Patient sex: M
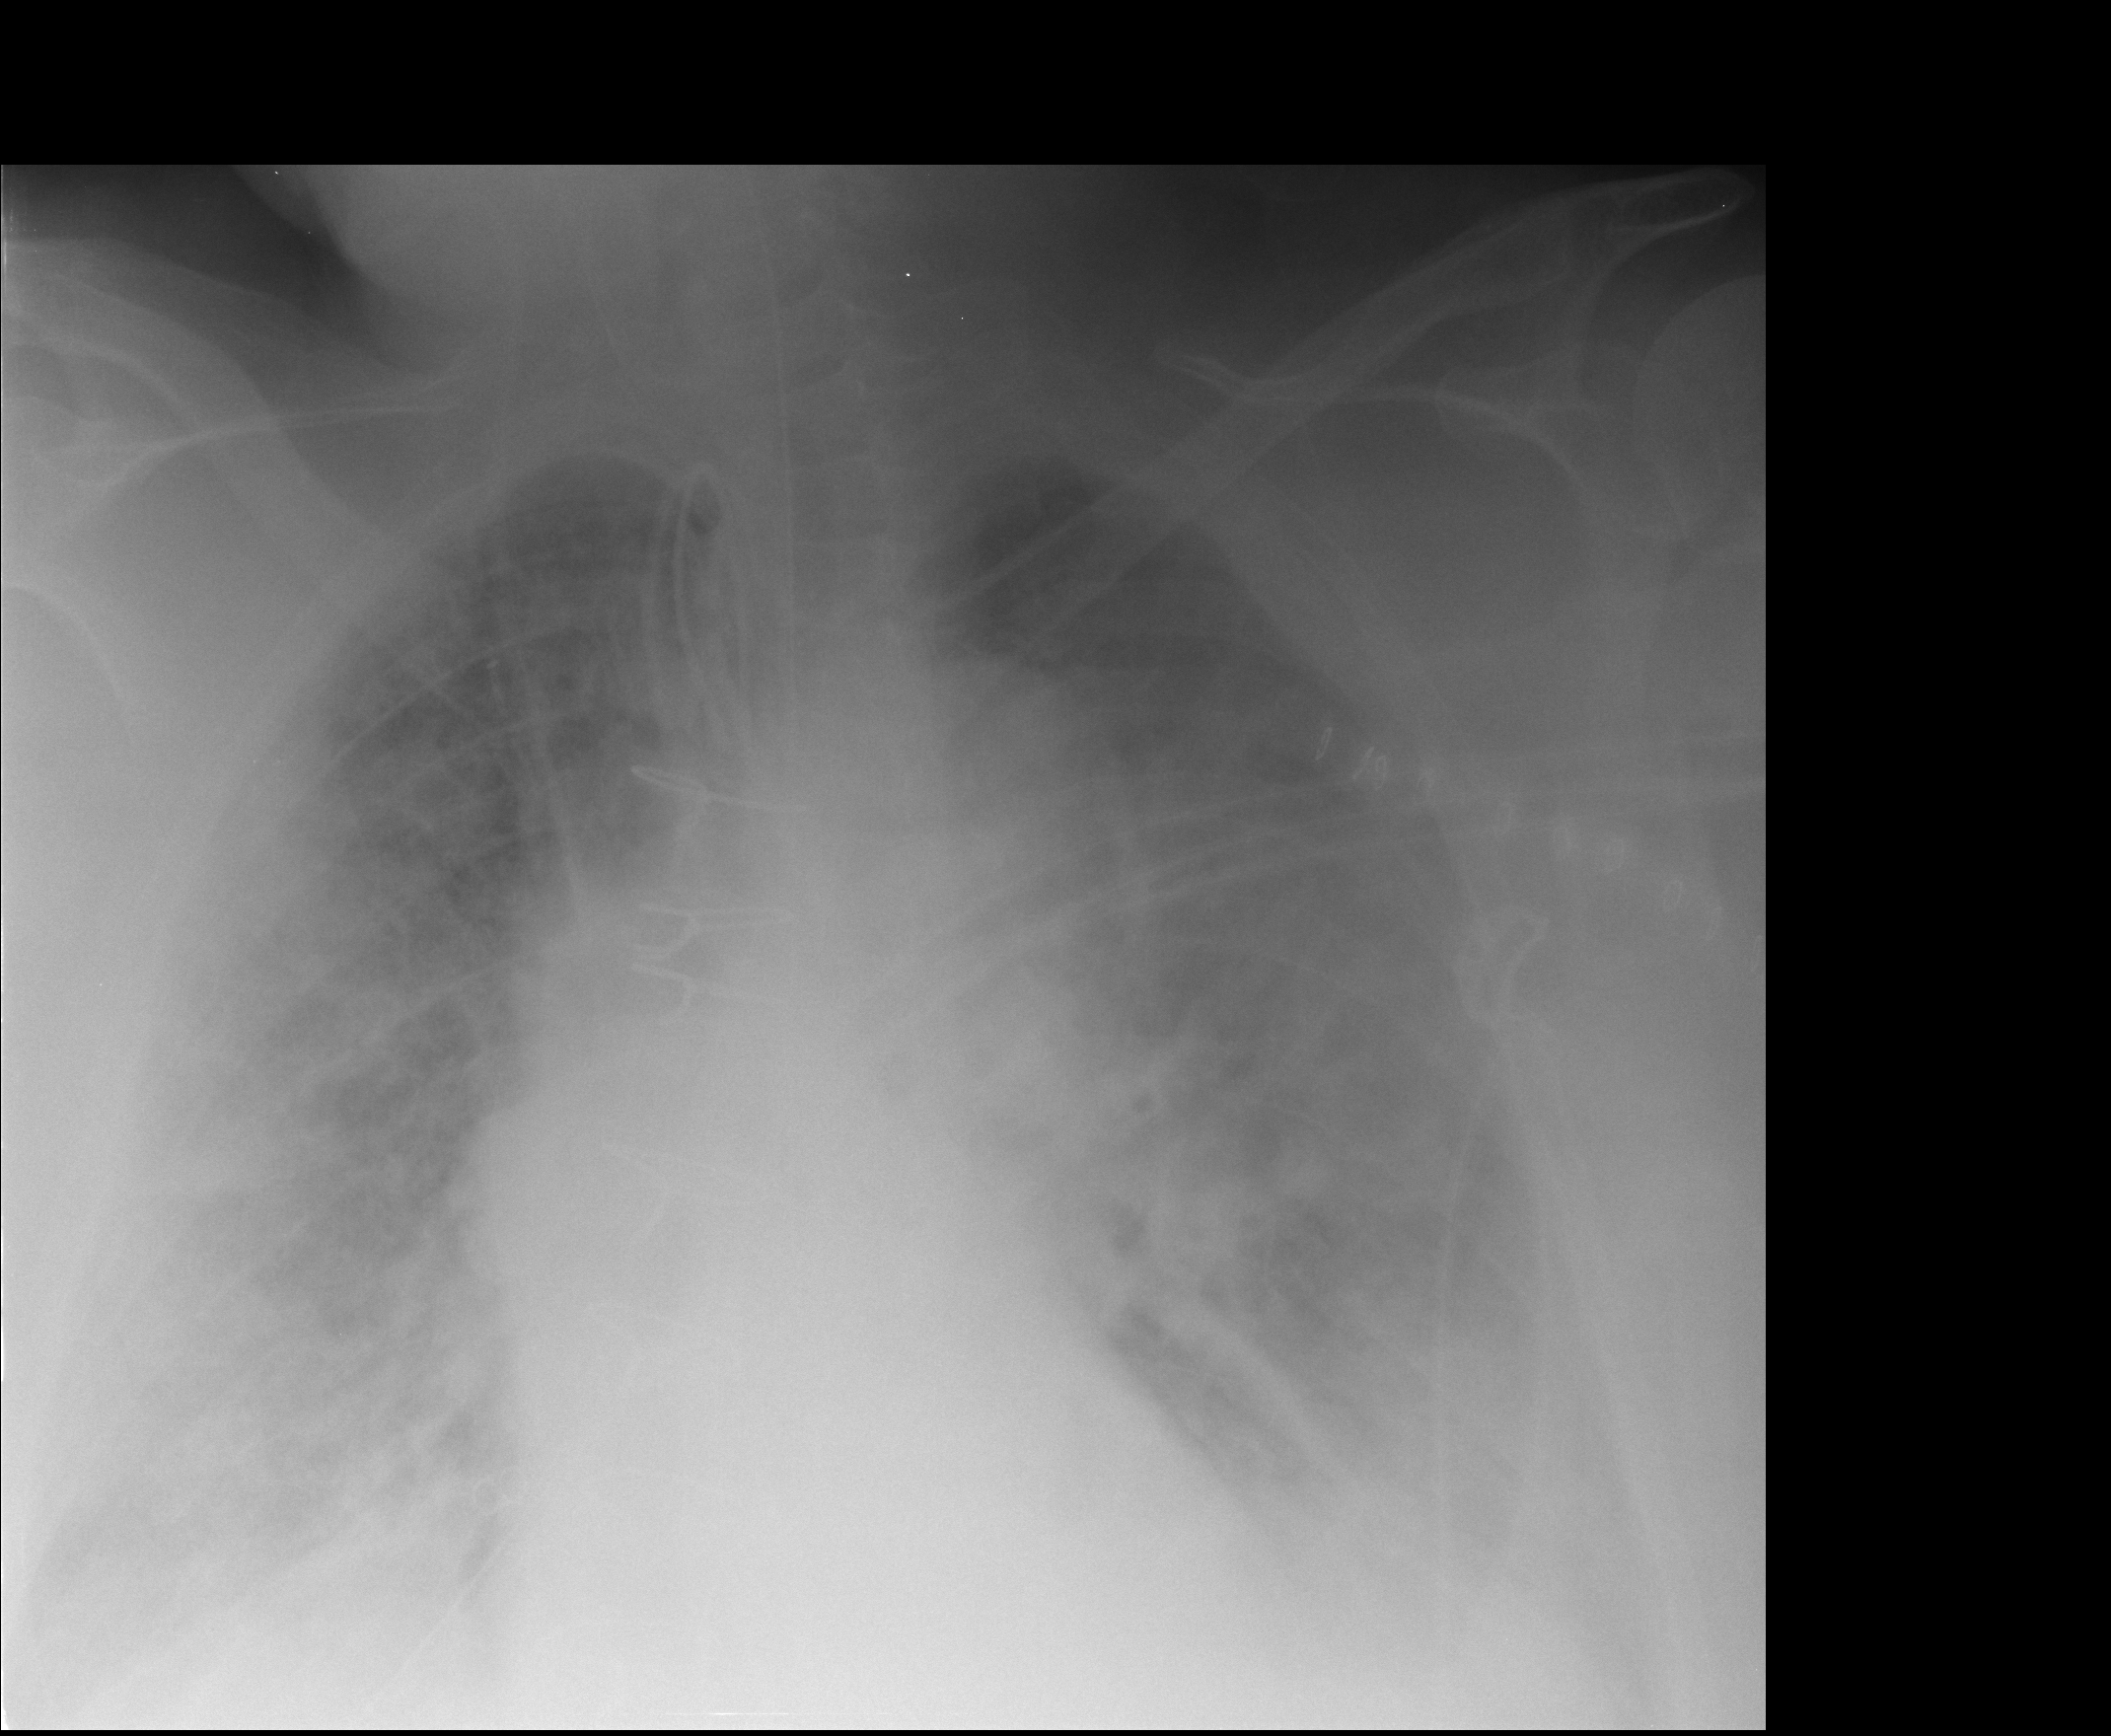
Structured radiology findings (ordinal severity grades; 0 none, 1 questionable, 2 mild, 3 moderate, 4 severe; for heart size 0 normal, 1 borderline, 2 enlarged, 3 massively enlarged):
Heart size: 2
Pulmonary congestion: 3
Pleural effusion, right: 2
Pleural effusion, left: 2
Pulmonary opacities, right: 3
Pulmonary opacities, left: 2
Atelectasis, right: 2
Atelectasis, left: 2